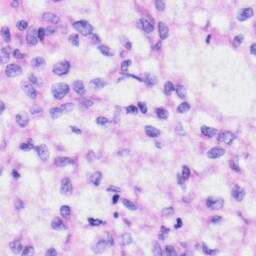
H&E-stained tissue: Liver